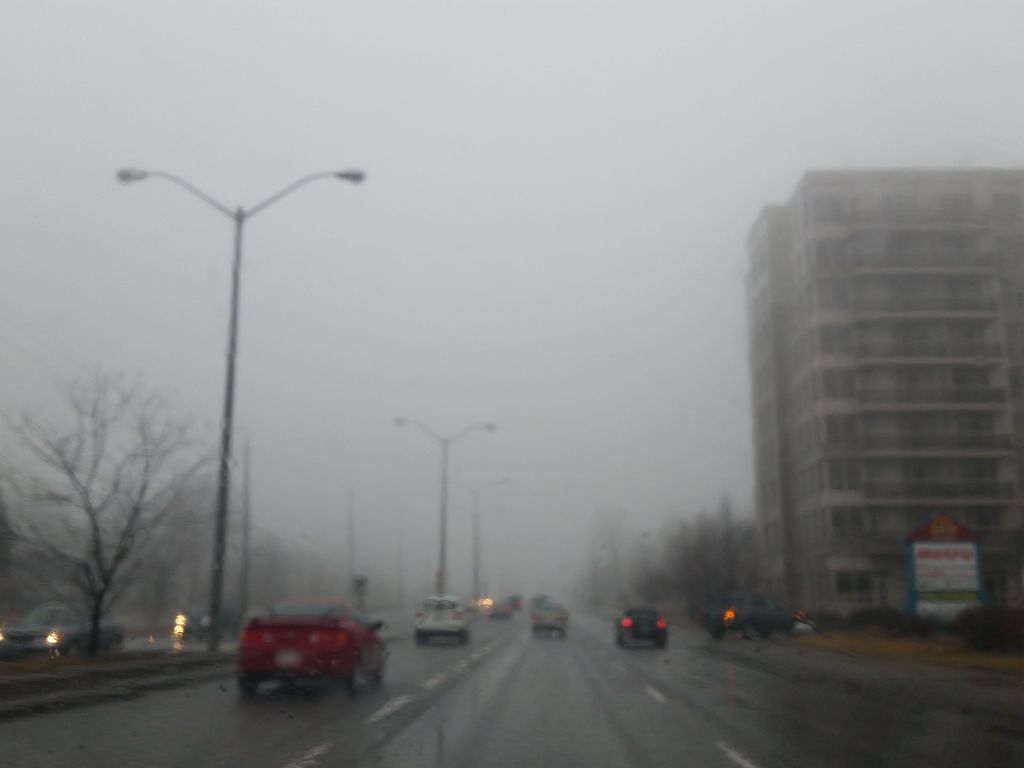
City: toronto